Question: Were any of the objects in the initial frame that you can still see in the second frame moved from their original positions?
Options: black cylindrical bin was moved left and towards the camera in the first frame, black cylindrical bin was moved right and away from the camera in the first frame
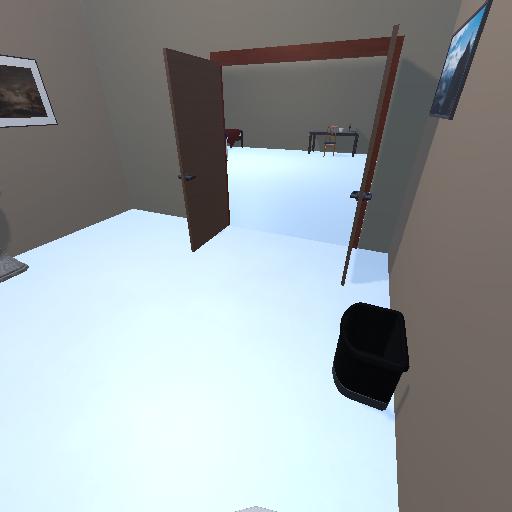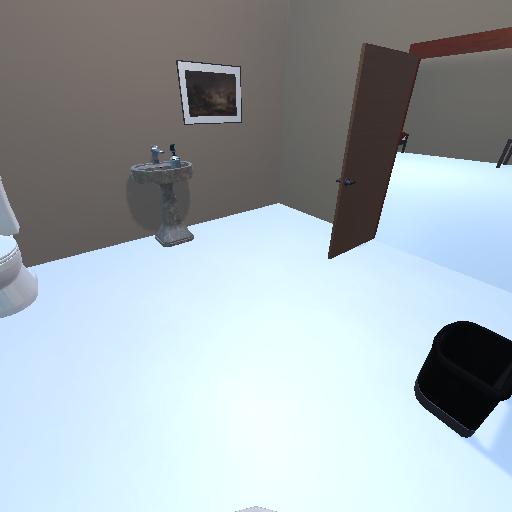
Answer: black cylindrical bin was moved left and towards the camera in the first frame